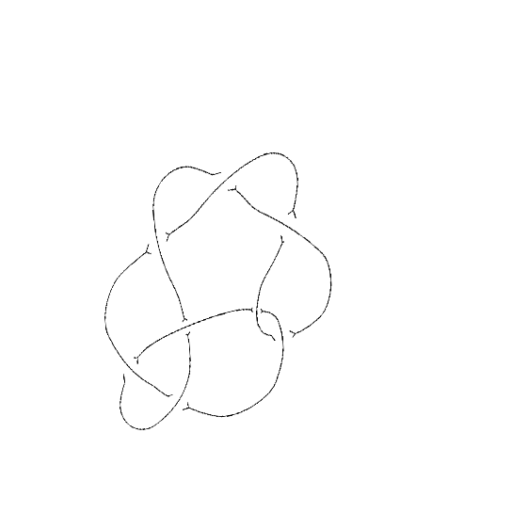
Crossing number: 8